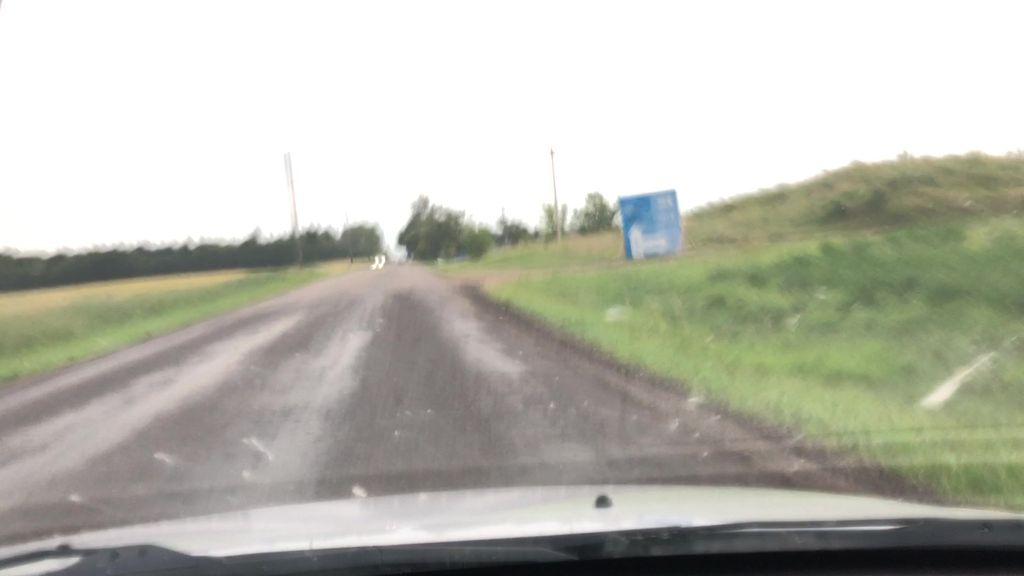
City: edmonton